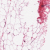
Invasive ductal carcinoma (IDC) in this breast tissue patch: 0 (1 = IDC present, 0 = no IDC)